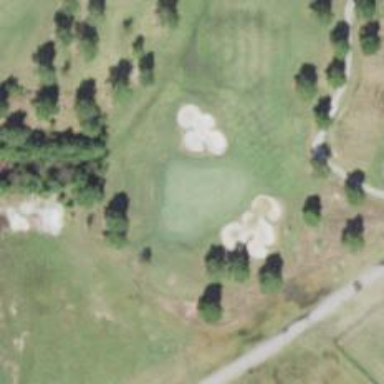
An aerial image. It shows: Golf hole.